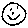
Label: smiley face